Interaction volume radius: 5 \u00c5
Interaction volume height: 30 \u00c5
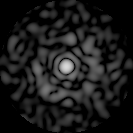
Disorder parameter: 0.7753